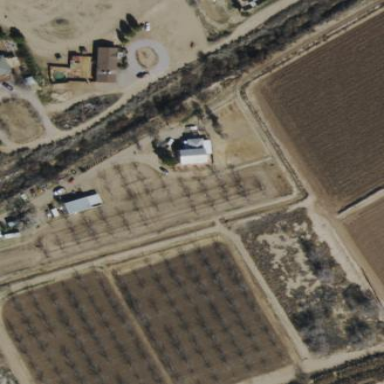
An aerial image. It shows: Orchard.